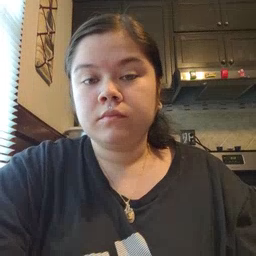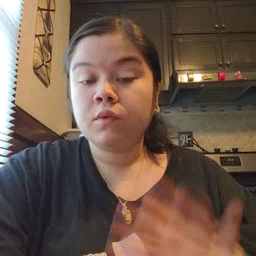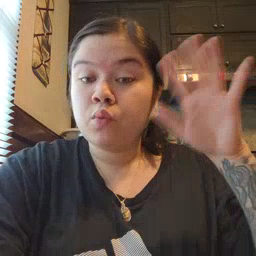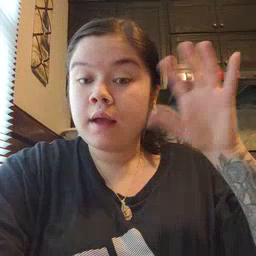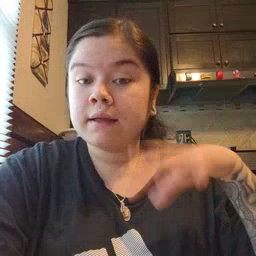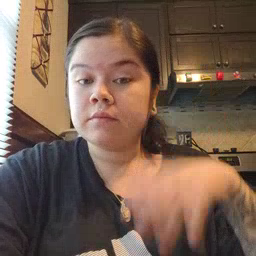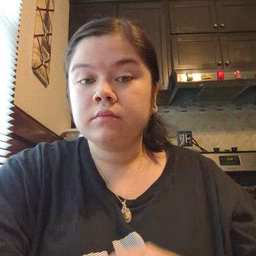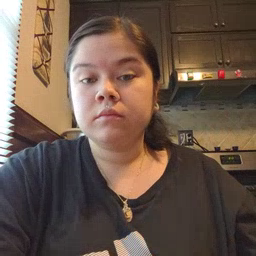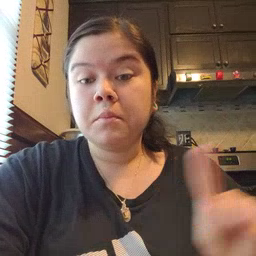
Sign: rain